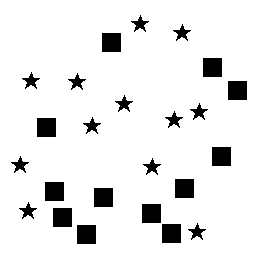
Squares: 12
Triangles: 0
Stars: 12
Total shapes: 24